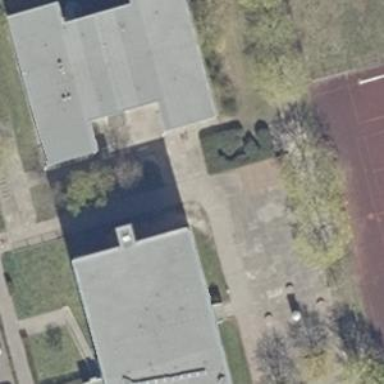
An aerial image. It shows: School building with flat roof.